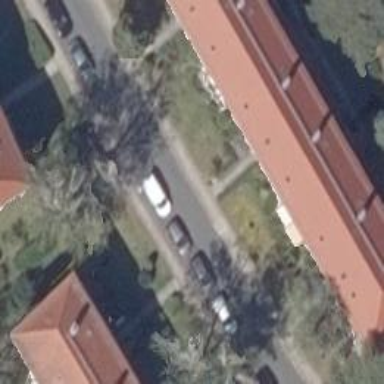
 featuring hipped roof made of red roof tiles."